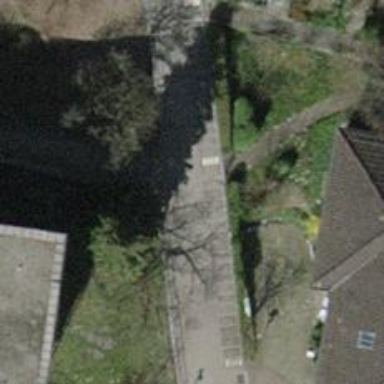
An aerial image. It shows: Asphalt footway with ramp.